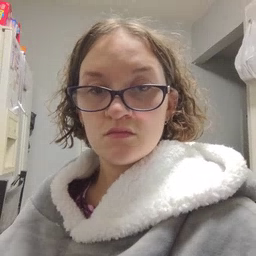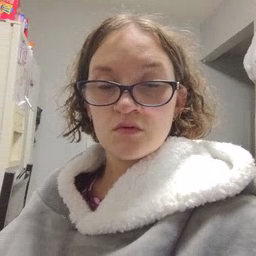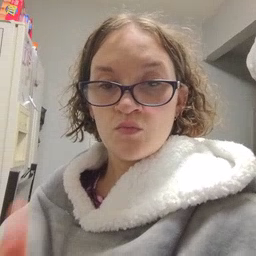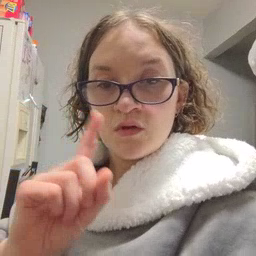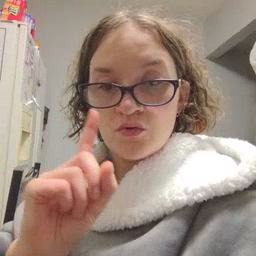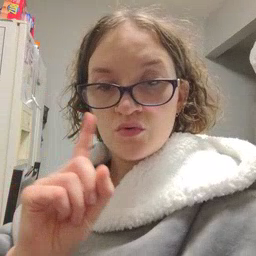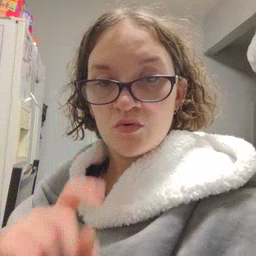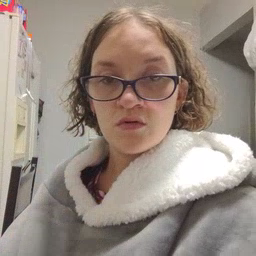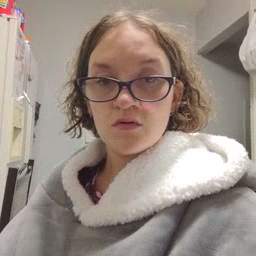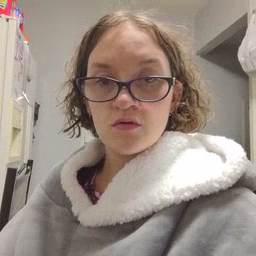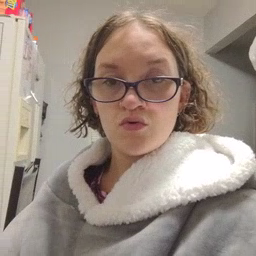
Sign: where